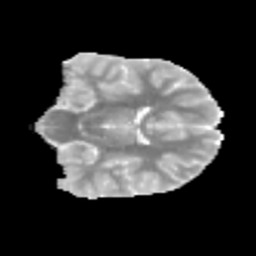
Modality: MD
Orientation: coronal
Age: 12
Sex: male
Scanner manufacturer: siemens
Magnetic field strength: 3 T
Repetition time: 3.8 s
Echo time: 0.07 s